Field crop: maize
Growth stage: 2
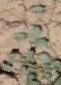
Species: convolvulus